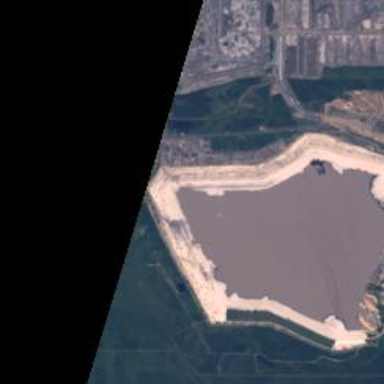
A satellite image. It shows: Industrial area with oil sands. The landuse is reservoir predominantly tailings.